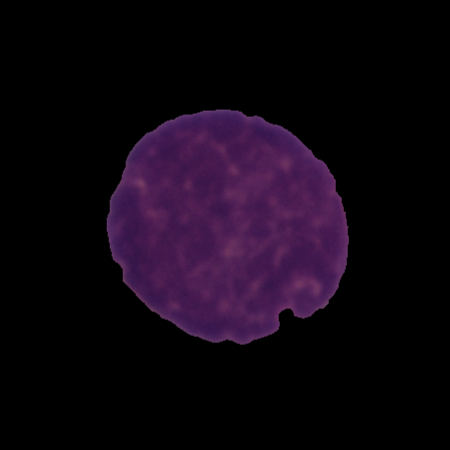
Label: cancer